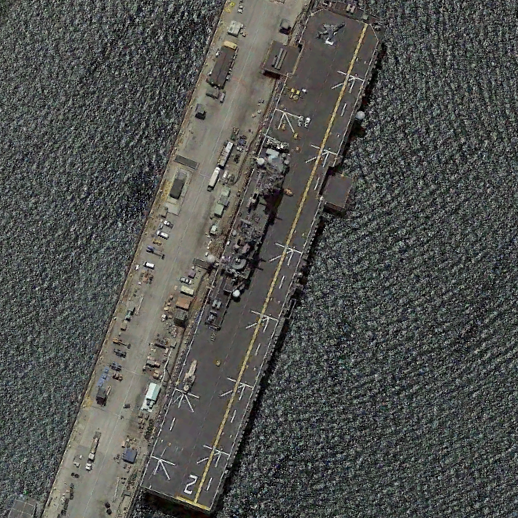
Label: assault